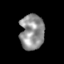
Tissue: skin
Cell type: Epithelial cells
Senescence score: 0.284
Nuclear area (px): 835
Mean DAPI intensity: 145.308